Question:
error
i want draw circle with ndk. but this kind error occure...
help me to find the solution friends...
this is my jni/ndkfoo.c
'''
#include <string.h>
#include <jni.h>
#include <GLES/gl.h>
#include <GLES/glext.h>
jstring Java_com_ndkfoo_DemoActivity_invokeNativeFunction(JNIEnv* env, jobject javaThis) {
return (*env)->NewStringUTF(env, "Hello start for horse race!");
}
void rasterCircle(int x0, int y0, int radius)
{
int f = 1 - radius;
int ddF_x = 1;
int ddF_y = -2 * radius;
int x = 0;
int y = radius;
setPixel(x0, y0 + radius);
setPixel(x0, y0 - radius);
setPixel(x0 + radius, y0);
setPixel(x0 - radius, y0);
while(x < y)
{
// ddF_x == 2 * x + 1;
// ddF_y == -2 * y;
// f == x*x + y*y - radius*radius + 2*x - y + 1;
if(f >= 0)
{
y--;
ddF_y += 2;
f += ddF_y;
}
x++;
ddF_x += 2;
f += ddF_x;
setPixel(x0 + x, y0 + y);
setPixel(x0 - x, y0 + y);
setPixel(x0 + x, y0 - y);
setPixel(x0 - x, y0 - y);
setPixel(x0 + y, y0 + x);
setPixel(x0 - y, y0 + x);
setPixel(x0 + y, y0 - x);
setPixel(x0 - y, y0 - x);
}
}
'''
thanks in advance.
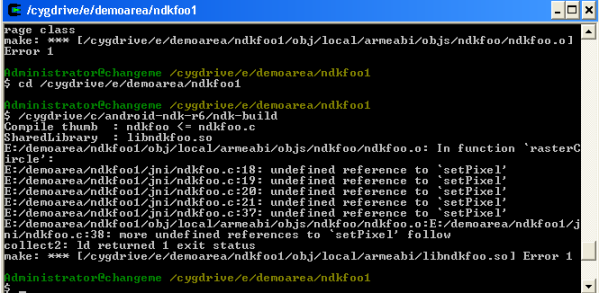
Answer: You have not told it to link against the gl library which provides the setPixel function.
See the jni/Android.mk for one of the gl application examples.